Aerial crown-view tile of a tropical tree (Barro Colorado Island, Panama), acquired 20241112:
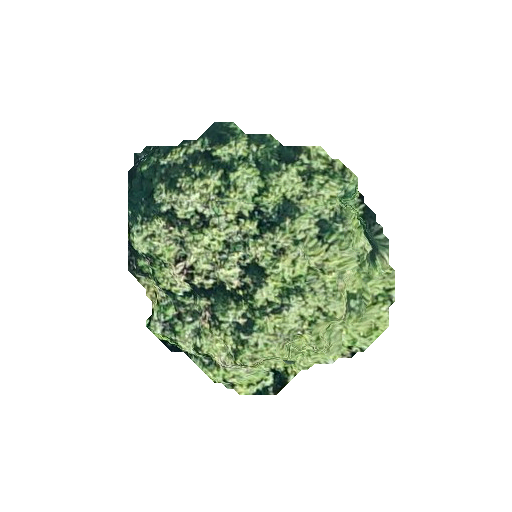
Species: Guarea guidonia
GBIF accepted scientific name: Guarea guidonia
Crown area: 83.549 m²